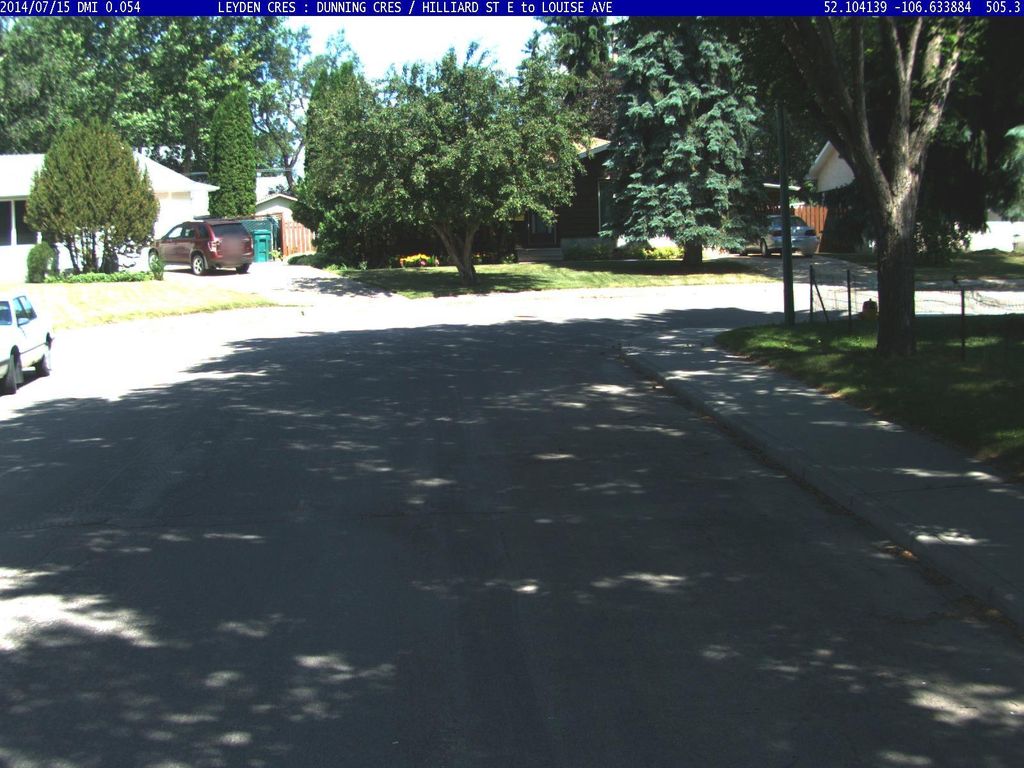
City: saskatoon